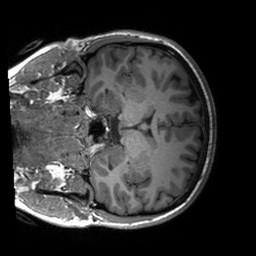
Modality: T1w
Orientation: coronal
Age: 29
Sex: female
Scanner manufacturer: siemens
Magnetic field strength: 3 T
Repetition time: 2.3 s
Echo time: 0.00227 s